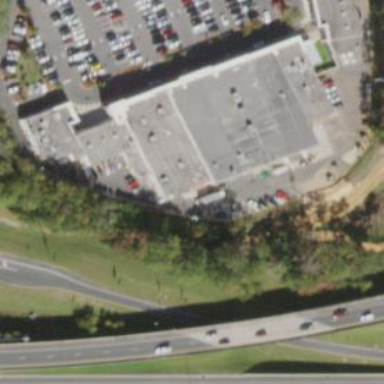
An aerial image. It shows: Commercial building.